Question: I'm using to draw a diagram, and I want to highlight objects when the user performs a click on them. It is easy when a figure is fully contained in a rectangle:
'''
if (figure.Bounds.Contains(p)) // bounds is a rectangle
'''
But I don't know how to manage it if the figure is a complex 'GraphicsPath'.
I have defined the following 'GraphicsPath' for the figure (the green circle).

I want to highlight the figure when the user click on it. 'Point''GraphicsPath'
Any ideas? Thanks in advance.
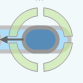
Answer: I don't know a (you mean probably; graphics.DrawPath) but a 'GraphicsPath' has the <URL> method to check if a point is in the path.
'''
bool isInPath = graphicsObj.IsVisible(point)
'''